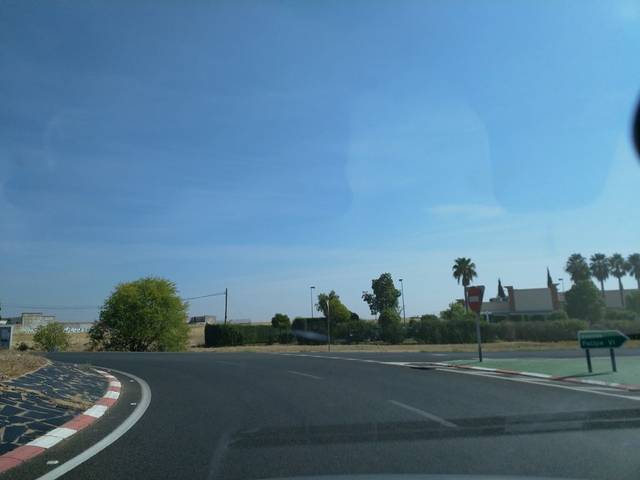
Region: Spain
Coordinates: 38.936, -6.345